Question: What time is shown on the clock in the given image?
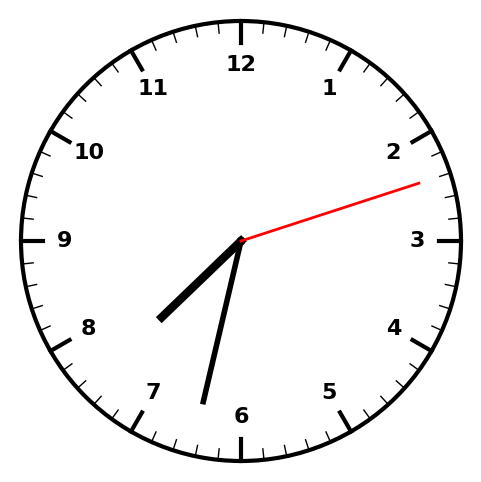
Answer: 07:32:12